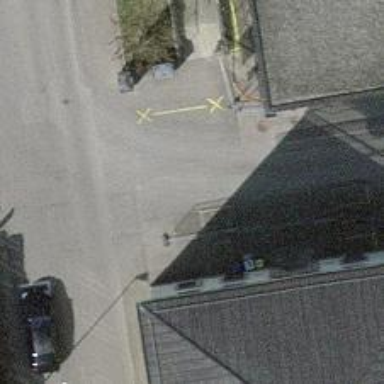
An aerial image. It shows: Lift gate barrier.